Question: I cannot find documentation on how to use mutation observers that are part of the webcomponents.js polyfills. Can some give me an example.
I want to observe changes in an element pointed in the snap shot.

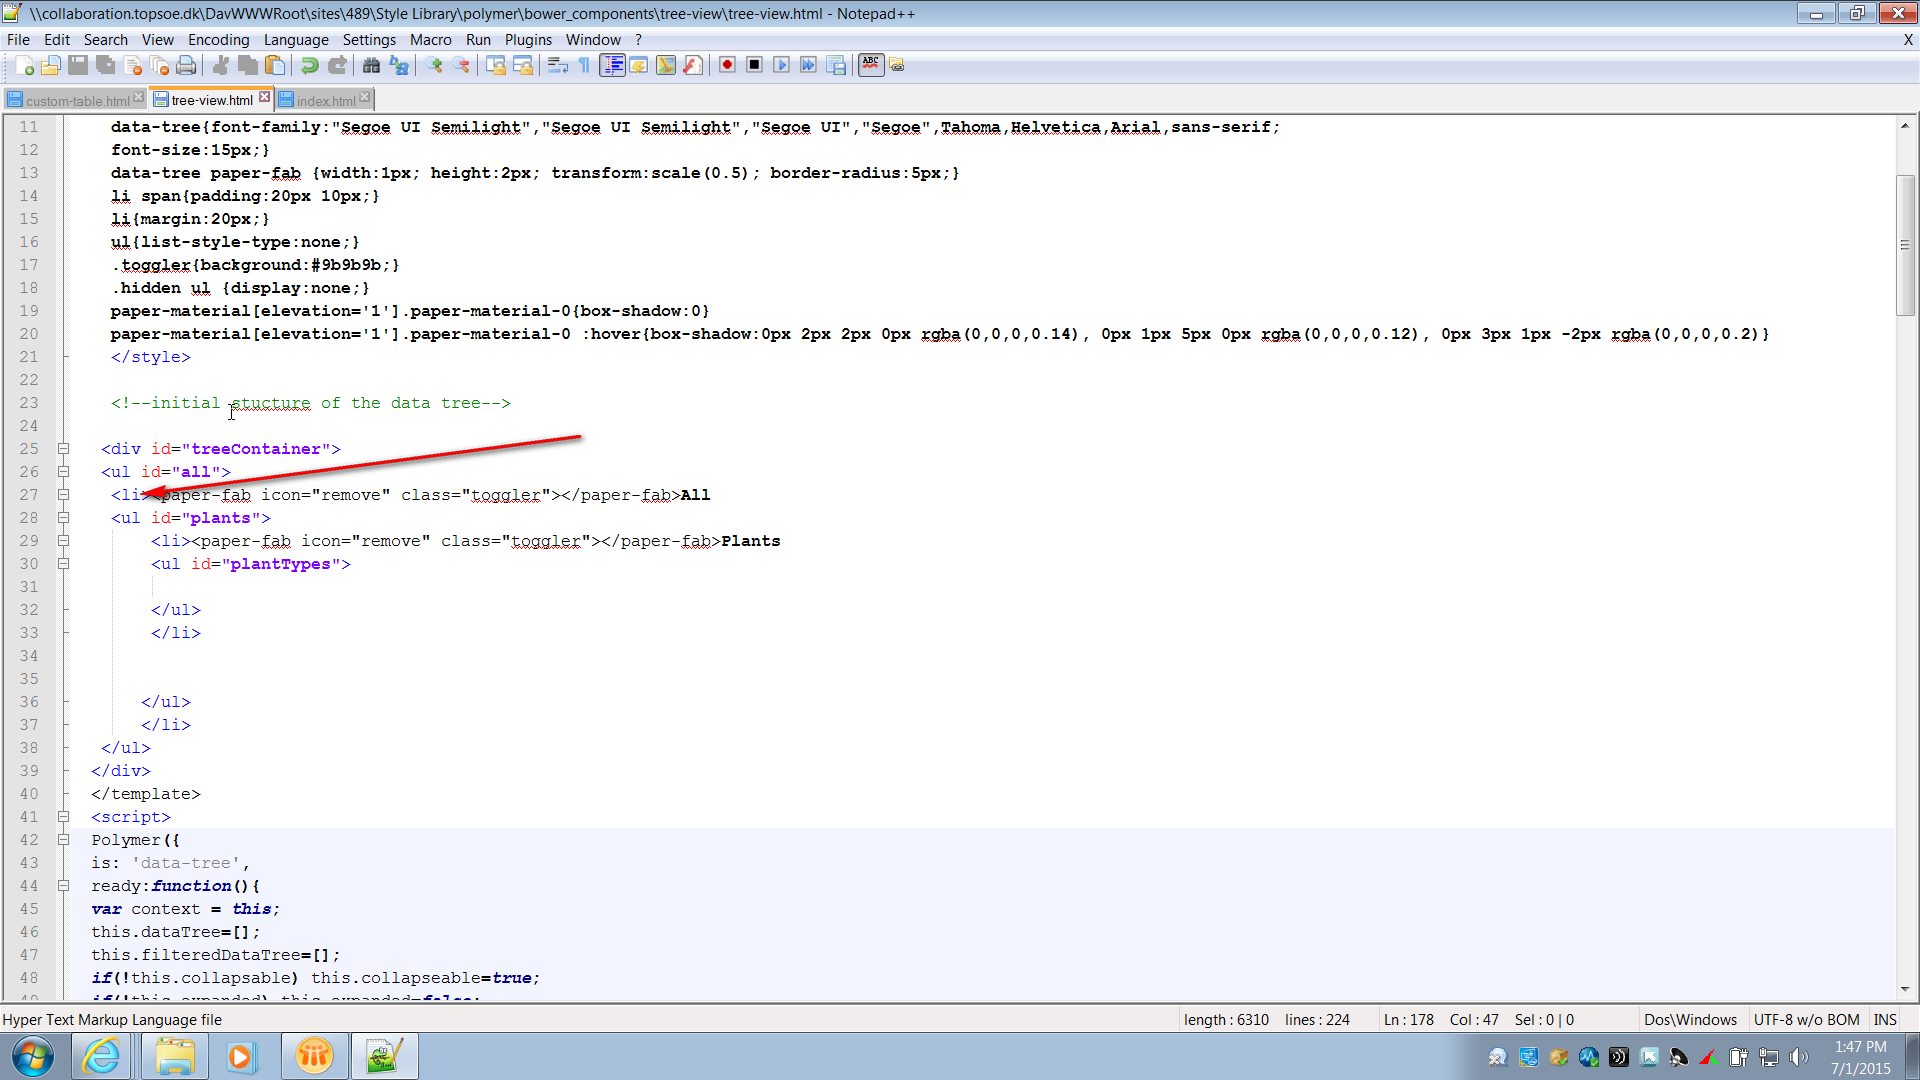
Answer: 'MutationObserver' works the same or very close to the same under the polyfill (webcomponents.js) as it does natively. <URL>
You can setup 'MutationObserver' in the 'ready' function of your custom element ('data-tree'). If you want to observe changes to elements added after the 'ready' function is called you should setup/re-setup 'MutationObserver' after the elements are added.
Example MutationObserver in 'ready' function:
'''
ready: function () {
var mutationHandler = function (mutation) {
var newValue = mutation.target.getAttribute("filters");
var oldValue = mutation.oldValue;
// filterList is a method on the element's (data-tree) prototype.
this.filterList(mutation.target, newValue, oldValue);
}.bind(this);
var observerCallback = function (mutations) {
mutations.forEach(mutationHandler);
};
var mutationObserver = new MutationObserver(observerCallback);
// You can change the querySelectorAll to select other elements or narrow the results.
// For example, Polymer.dom(this.root).querySelector("#all > li:nth-child(1)");
var targetNodes = Polymer.dom(this.root).querySelectorAll("li");
targetNodes.forEach(function (targetNode) {
mutationObserver.observe(targetNode, {
attributes: true,
attributeOldValue: true,
attributeFilter: ["filters"]
});
});
}
'''
Below is a working example using some of the code from the image in the question.
'''
<script src="http://www.polymer-project.org/1.0/samples/components/webcomponentsjs/webcomponents.min.js"></script>
<link rel="import" href="http://www.polymer-project.org/1.0/samples/components/polymer/polymer.html">
<link rel="import" href="bower_components/iron-icons/iron-icons.html" />
<link rel="import" href="bower_components/paper-fab/paper-fab.html" />
<dom-module id="data-tree">
<style>
:host {
font-family: "Segoe UI Semilight", "Segoe UI", "Segoe", Tahoma, Helvetica, Arial, sans-serif;
font-size: 15px;
}
paper-fab {
border-radius: 5px;
height: 2px;
transform: scale(0.5);
width: 1px;
}
ul {
list-style-type: none;
}
li {
margin: 20px;
}
li span {
padding: 20px 10px;
}
.toggler {
background: #9b9b9b;
}
.hidden ul {
display: none;
}
/deep/ paper-material[elevation="1"].paper-material-0 {
box-shadow: none;
}
/deep/ paper-material[elevation="1"].paper-material-0:hover {
box-shadow: 0px 2px 2px 0px rgba(0, 0, 0, 0.14), 0px 1px 5px 0px rgba(0, 0, 0, 0.12), 0px 3px 1px -2px rgba(0, 0, 0, 0.2);
}
</style>
<template>
<div id="tree-container">
<ul id="all">
<li>
<paper-fab icon="remove" class="toggler"></paper-fab>All
<ul id="plants">
<li>
<paper-fab icon="remove" class="toggler"></paper-fab>Plants
<ul id="plant-types"></ul>
</li>
</ul>
</li>
</ul>
</div>
<div id="mutation-record">
<div>
Current <em>filters</em> attribute: <strong id="new-value"></strong>
</div>
<div>
Old <em>filters</em> attribute: <strong id="old-value"></strong>
</div>
</div>
</template>
<script>
Polymer({
is: "data-tree",
ready: function() {
var mutationHandler = function(mutation) {
var newValue = mutation.target.getAttribute("filters");
var oldValue = mutation.oldValue;
this.filterList(mutation.target, newValue, oldValue);
}.bind(this);
var observerCallback = function(mutations) {
mutations.forEach(mutationHandler);
};
var mutationObserver = new MutationObserver(observerCallback);
// You can change the querySelectorAll to select other elements or narrow the results.
// For example, Polymer.dom(this.root).querySelector("#all > li:nth-child(1)");
var targetNodes = Polymer.dom(this.root).querySelectorAll("li");
targetNodes.forEach(function(targetNode) {
mutationObserver.observe(targetNode, {
attributes: true,
attributeOldValue: true,
attributeFilter: ["filters"]
});
});
},
filterList: function(target, newValue, oldValue) {
console.log(target);
this.$["new-value"].textContent = newValue;
this.$["old-value"].textContent = oldValue;
}
});
</script>
</dom-module>
<data-tree></data-tree>
<input type="text" />
<button>Set Attribute</button>
<script>
document.querySelector("button").addEventListener("click", function() {
var dataTree = Polymer.dom(document.querySelector("data-tree").root);
var li = dataTree.querySelector("#all > li:nth-child(1)");
li.setAttribute("filters", document.querySelector("input").value);
});
</script>
'''